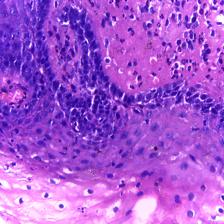
Diagnosis: OSCC